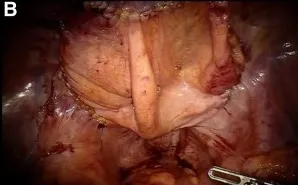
Intraoperative laparoscopic view. After peritoneum repair.
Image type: medical_photograph (other_medical_photograph)